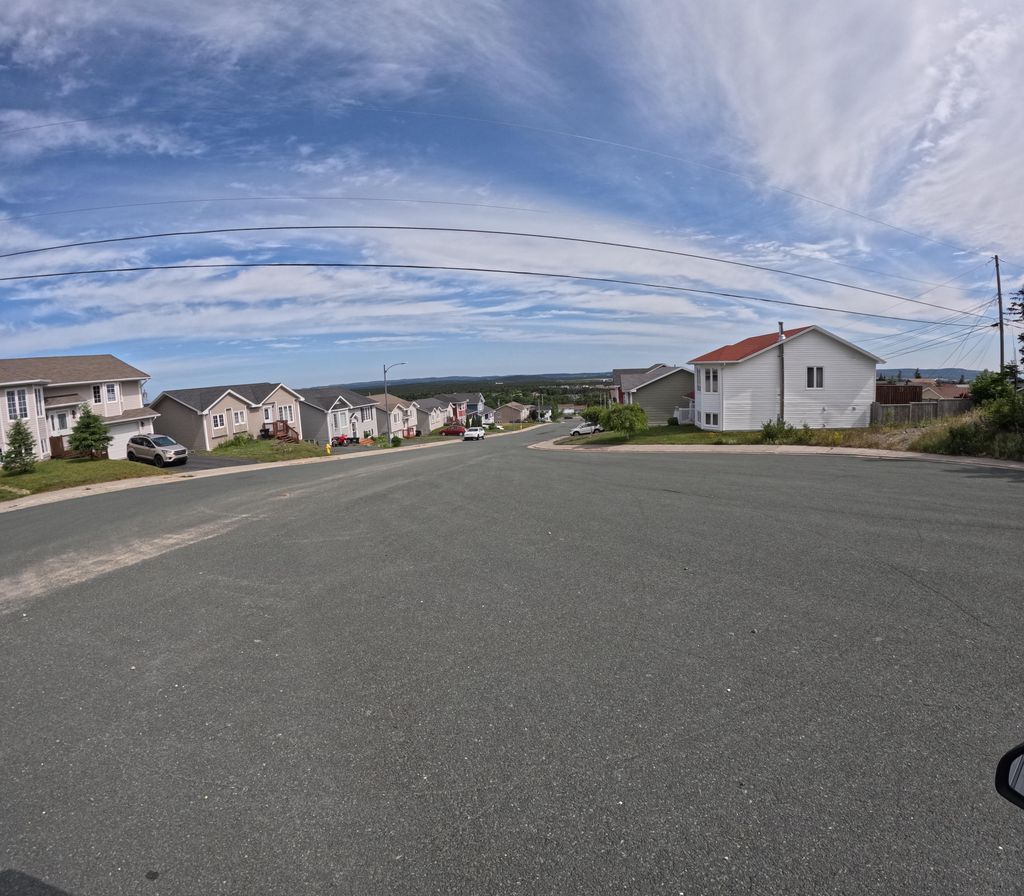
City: st_johns